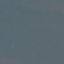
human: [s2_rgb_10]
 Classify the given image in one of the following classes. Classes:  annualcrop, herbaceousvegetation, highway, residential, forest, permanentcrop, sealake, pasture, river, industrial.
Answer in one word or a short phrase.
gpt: SeaLake